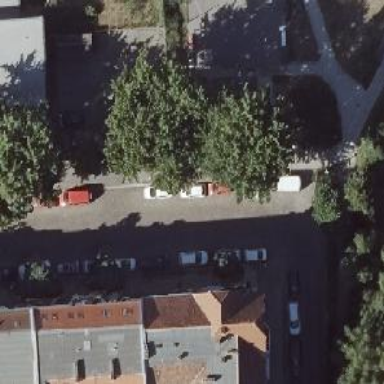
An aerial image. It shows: Residential road with separate sidewalks. There are parallel parking lanes on both sides of the street. The parking lanes are on-street.